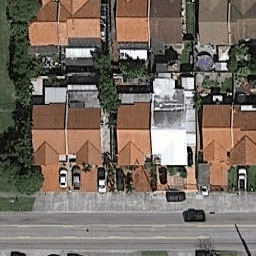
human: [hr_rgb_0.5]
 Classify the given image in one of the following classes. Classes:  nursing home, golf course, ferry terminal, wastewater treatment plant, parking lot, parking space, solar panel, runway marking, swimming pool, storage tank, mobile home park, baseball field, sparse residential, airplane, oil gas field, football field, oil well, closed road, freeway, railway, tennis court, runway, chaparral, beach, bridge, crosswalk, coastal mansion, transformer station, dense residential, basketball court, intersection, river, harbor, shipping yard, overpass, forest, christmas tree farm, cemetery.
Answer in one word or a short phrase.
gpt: dense residential